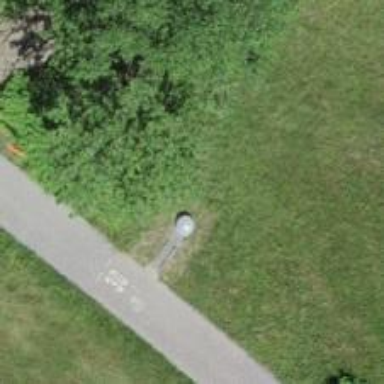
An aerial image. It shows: Aerial marker.